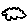
Label: cloud